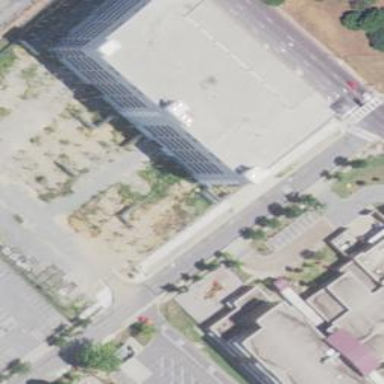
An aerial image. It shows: Multi-storey parking building.